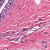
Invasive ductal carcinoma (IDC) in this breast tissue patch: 0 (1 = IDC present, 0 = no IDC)